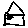
Label: house